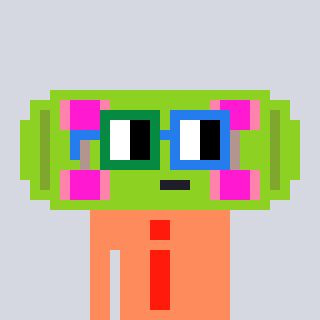
a pixel art character with square green and blue glasses, a skateboard-shaped head and a peachy-colored body on a cool background